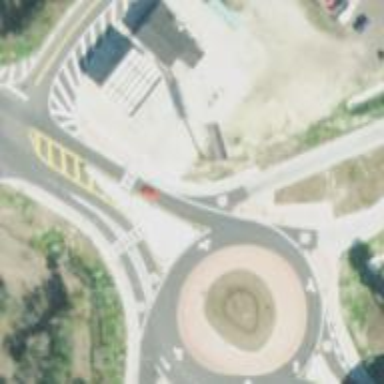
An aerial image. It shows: Roundabout on primary highway.